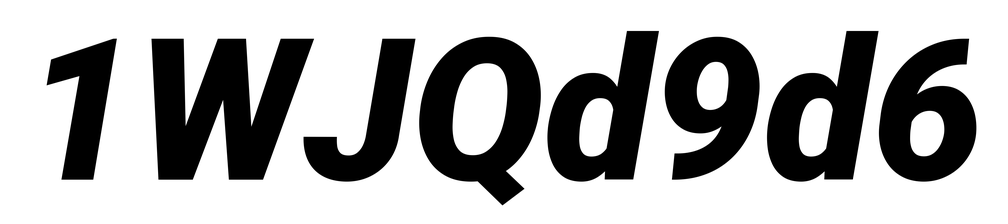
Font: Roboto-Italic_Black_Italic